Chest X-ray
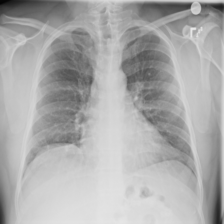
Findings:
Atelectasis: negative
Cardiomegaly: negative
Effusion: negative
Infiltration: positive
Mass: negative
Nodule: negative
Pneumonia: negative
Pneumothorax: negative
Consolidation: negative
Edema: negative
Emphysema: negative
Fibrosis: negative
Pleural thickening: negative
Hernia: negative